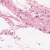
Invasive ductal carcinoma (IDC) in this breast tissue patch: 0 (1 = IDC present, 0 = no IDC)